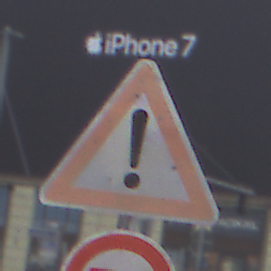
Verkehrszeichen: Gefahrenstelle
Zusatzzeichen unten: UeberholverbotKraftfahrzeuge
Umgebung: Outdoor, Urban
Tageszeit: MorningAfternoon
Wetter: Overcast
Licht: Natural
Jahreszeit: NotSpecified
Kontrast: LowContrast